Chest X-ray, PA view. Patient: 51 years old, sex M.
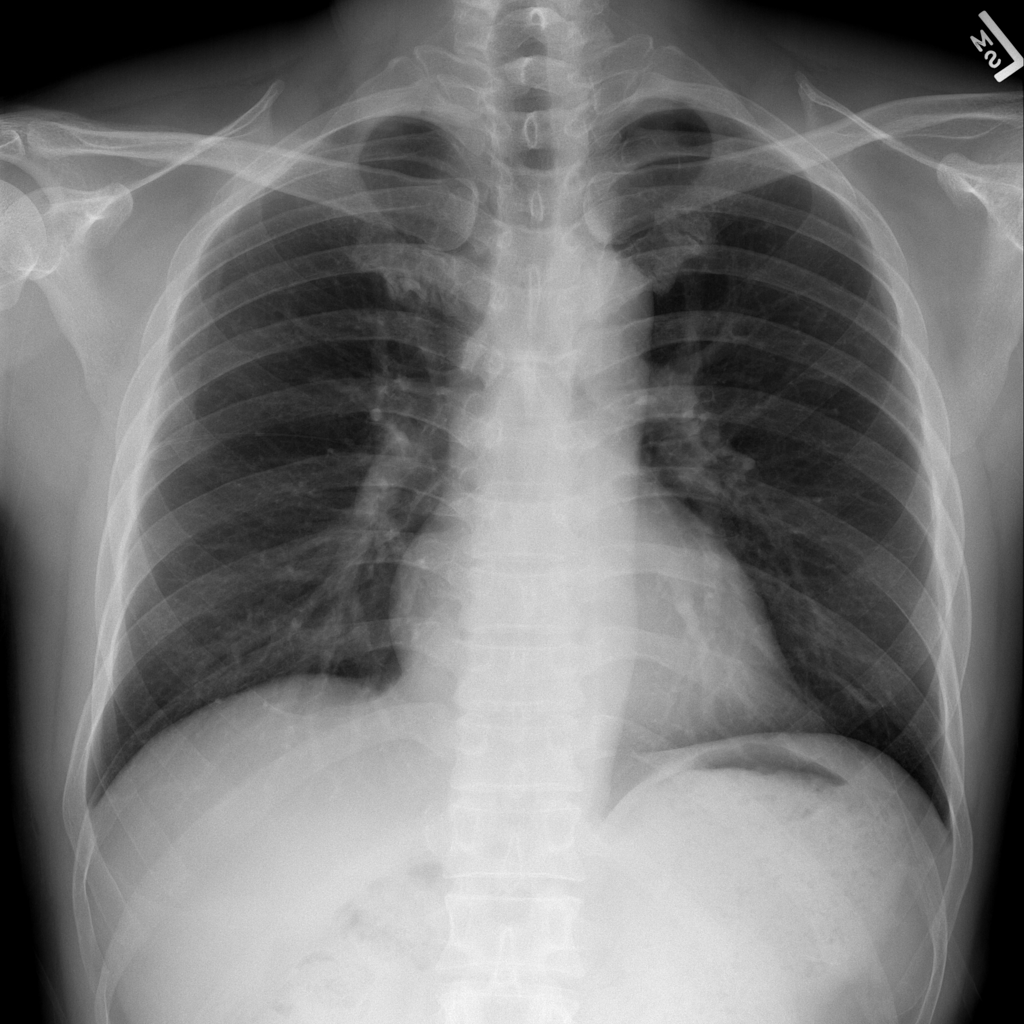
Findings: No Finding